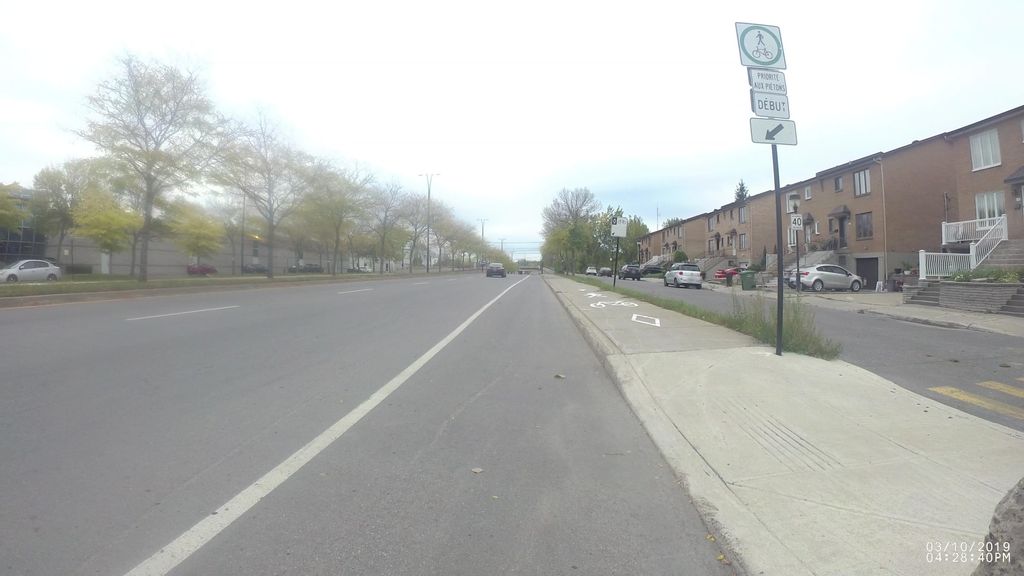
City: montreal